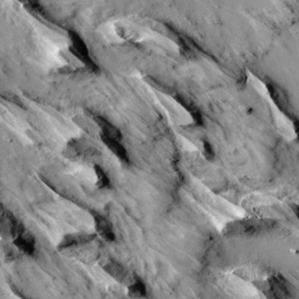
Label: non_frost